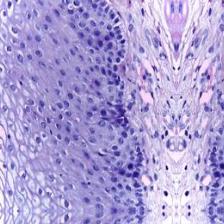
Diagnosis: Normal